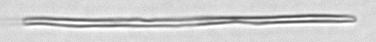
Label: fiber